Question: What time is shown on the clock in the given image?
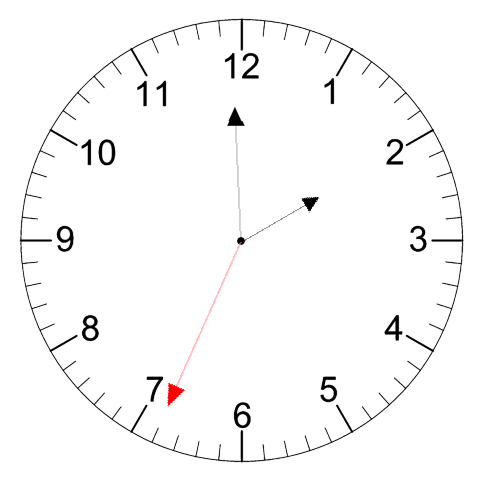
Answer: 01:59:34